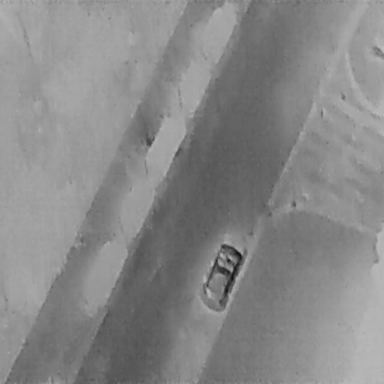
There is a Car in the infrared image.